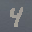
Label: 4